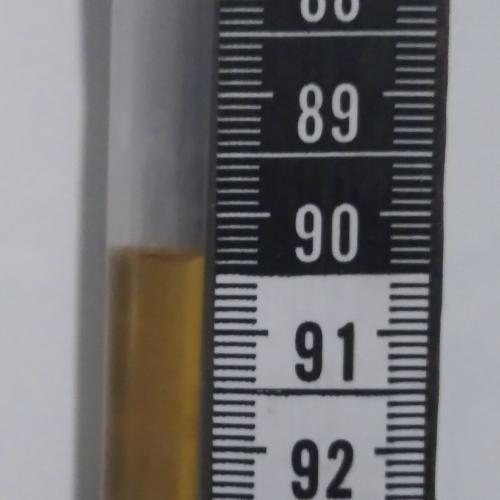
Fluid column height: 90.4 cm